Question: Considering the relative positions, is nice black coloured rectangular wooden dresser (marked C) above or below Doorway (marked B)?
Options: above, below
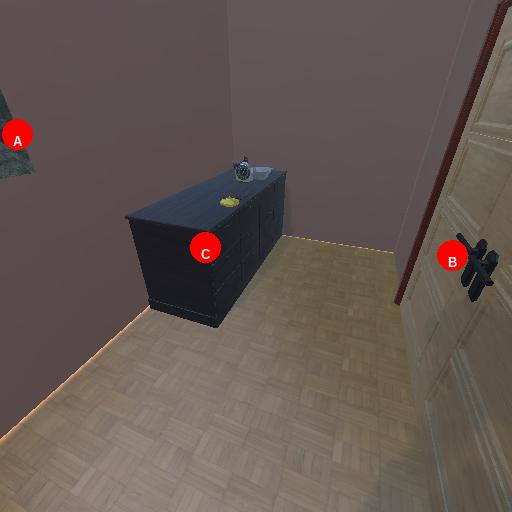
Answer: above